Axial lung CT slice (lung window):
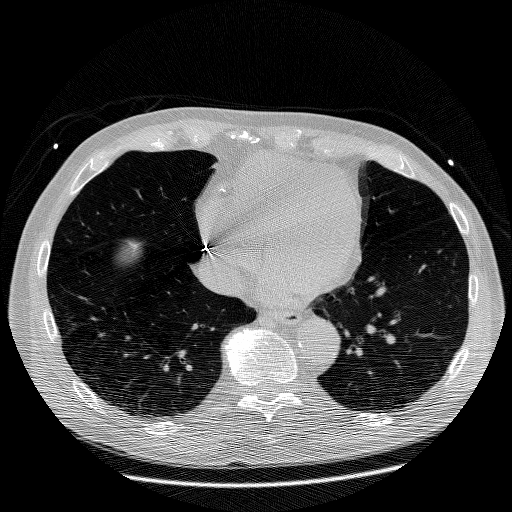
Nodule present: no